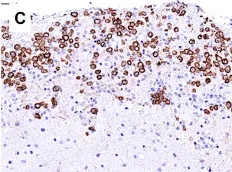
Brain biopsy (C) The latter are positive for CD79a.
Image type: pathology (immunostaining)